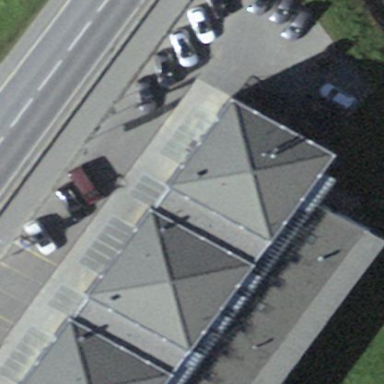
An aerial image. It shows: Parking area.